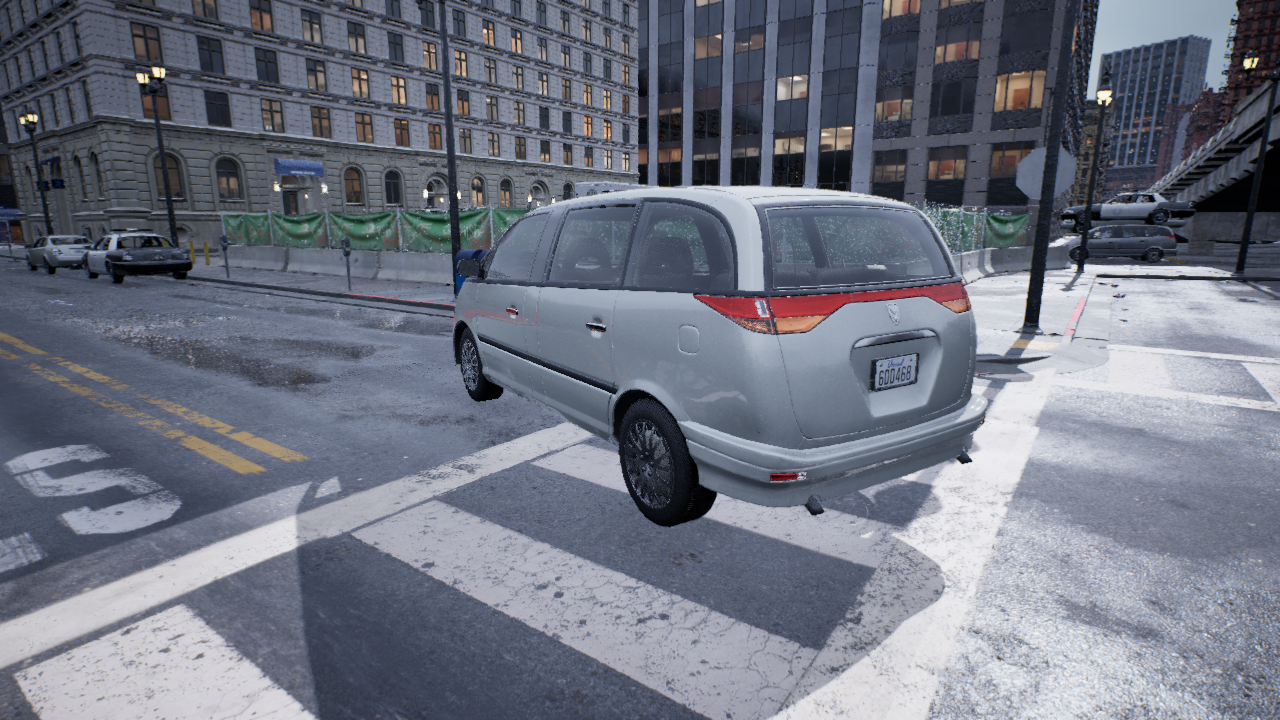
Venue: intersection
Lighting: overcast
Vehicle rig: minivan